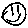
Label: smiley face